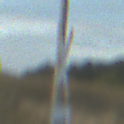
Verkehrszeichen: Andreaskreuz
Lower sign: RichtungsangabeDurchPfeile4
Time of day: SunriseSunset
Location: Outdoor (RoadRail)
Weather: PartlyCloudy
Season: NotSpecified
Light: Natural